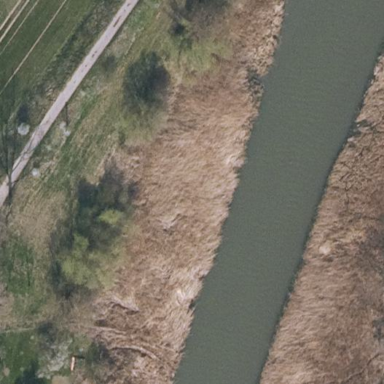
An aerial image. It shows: Reedbed in wetland area.